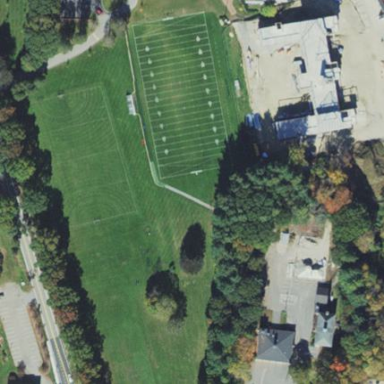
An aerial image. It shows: Pitch used for American football and lacrosse.